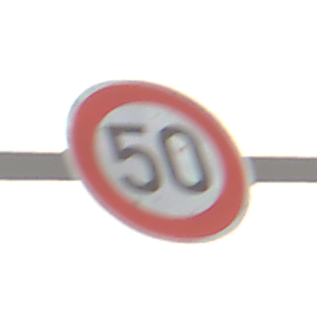
Verkehrszeichen: Geschwindigkeit50
Umgebung: Outdoor, Nature
Tageszeit: MorningAfternoon
Wetter: Overcast
Licht: Natural
Jahreszeit: Winter
Kontrast: LowContrast